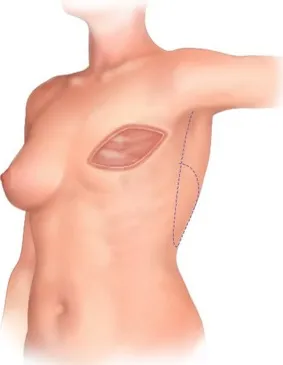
(A) preoperative markings on the patient's chest represent the boundaries of the surgical area, with a dotted line indicating the potential flap design for reconstruction.
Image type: radiology (x_ray)